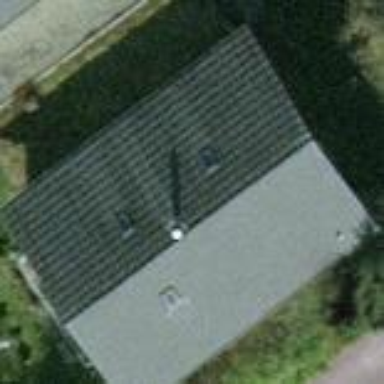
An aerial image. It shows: Detached building with gabled roof.